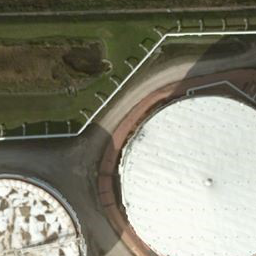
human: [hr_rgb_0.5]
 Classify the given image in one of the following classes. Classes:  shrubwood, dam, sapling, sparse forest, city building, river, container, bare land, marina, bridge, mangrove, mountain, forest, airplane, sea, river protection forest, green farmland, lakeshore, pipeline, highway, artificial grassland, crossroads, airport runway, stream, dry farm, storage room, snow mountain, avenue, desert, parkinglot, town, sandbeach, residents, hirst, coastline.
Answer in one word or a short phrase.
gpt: storage room